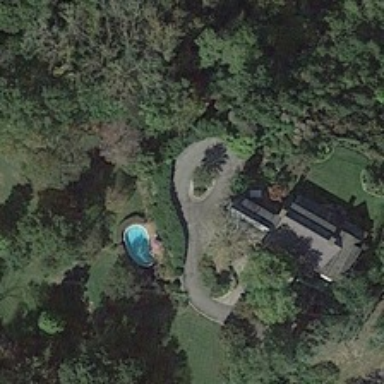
A building with a swimming pool is surrounded by many green trees .